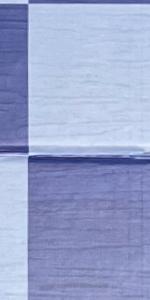
Label: Empty